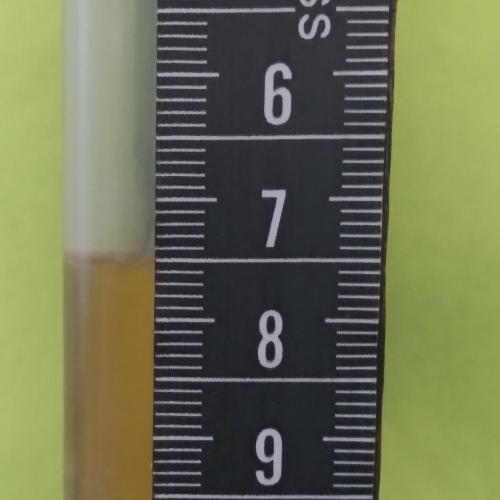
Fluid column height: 7.5 cm